Question: I have a Jetpack Compose Text() element that I'd like to outline in black like so .
Anyone know how to do this?
I've tried using the border() modifier, but that just adds a border around the rectangular area containing the text. I've also tried overlaying two text elements, but that doesn't quite work either.
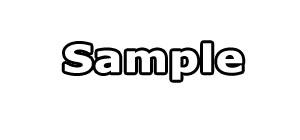
Answer: The '1.4.0-alpha01' introduced a 'DrawStyle' parameter to 'TextStyle' function that enables drawing outlined text.
You can use something like:
'''
Text(
text = "Sample",
style = TextStyle.Default.copy(
fontSize = 64.sp,
drawStyle = Stroke(
miter = 10f,
width = 5f,
join = StrokeJoin.Round
)
)
)
'''
<URL>
Before '1.4.0-alpha01' you can use a 'Canvas' and the <URL> function.
Something like:
'''
Canvas(
modifier = Modifier.fillMaxSize(),
onDraw = {
drawIntoCanvas {
it.nativeCanvas.drawText(
"Sample",
0f,
120.dp.toPx(),
textPaintStroke
)
it.nativeCanvas.drawText(
"Sample",
0f,
120.dp.toPx(),
textPaint
)
}
}
)
'''
with these 'Paint':
'''
val textPaintStroke = Paint().asFrameworkPaint().apply {
isAntiAlias = true
style = android.graphics.Paint.Style.STROKE
textSize = 64f
color = android.graphics.Color.BLACK
strokeWidth = 12f
strokeMiter= 10f
strokeJoin = android.graphics.Paint.Join.ROUND
}
val textPaint = Paint().asFrameworkPaint().apply {
isAntiAlias = true
style = android.graphics.Paint.Style.FILL
textSize = 64f
color = android.graphics.Color.WHITE
}
'''
<URL>